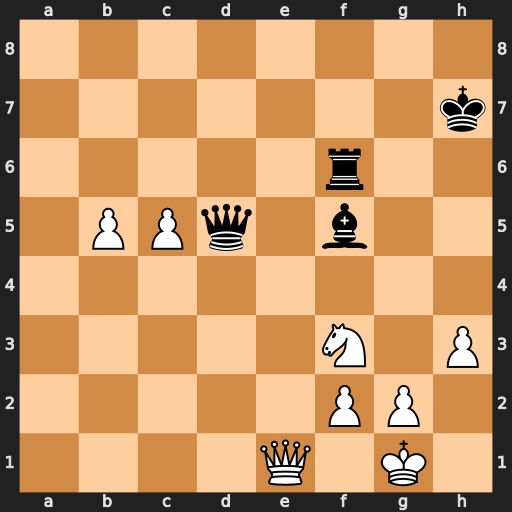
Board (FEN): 8/7k/5r2/1PPq1b2/8/5N1P/5PP1/4Q1K1
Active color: w
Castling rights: -
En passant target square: -
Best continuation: Qe7+